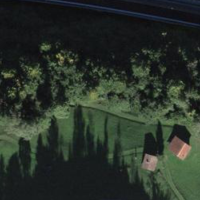
EUNIS habitat code: 25
Species observed at this site:
Parus major
Garrulus glandarius